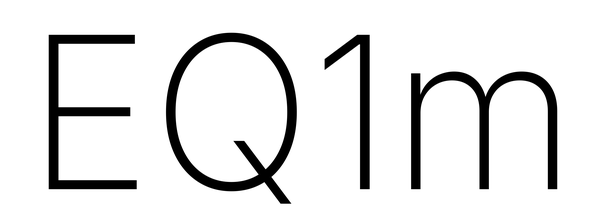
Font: Inter_ExtraLight